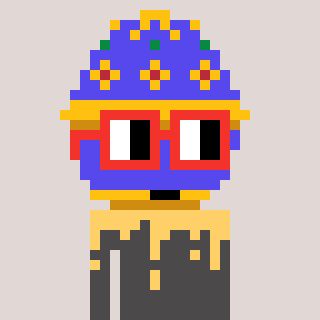
a pixel art character with square red glasses, a faberge-shaped head and a grayscale-colored body on a warm background